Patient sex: M
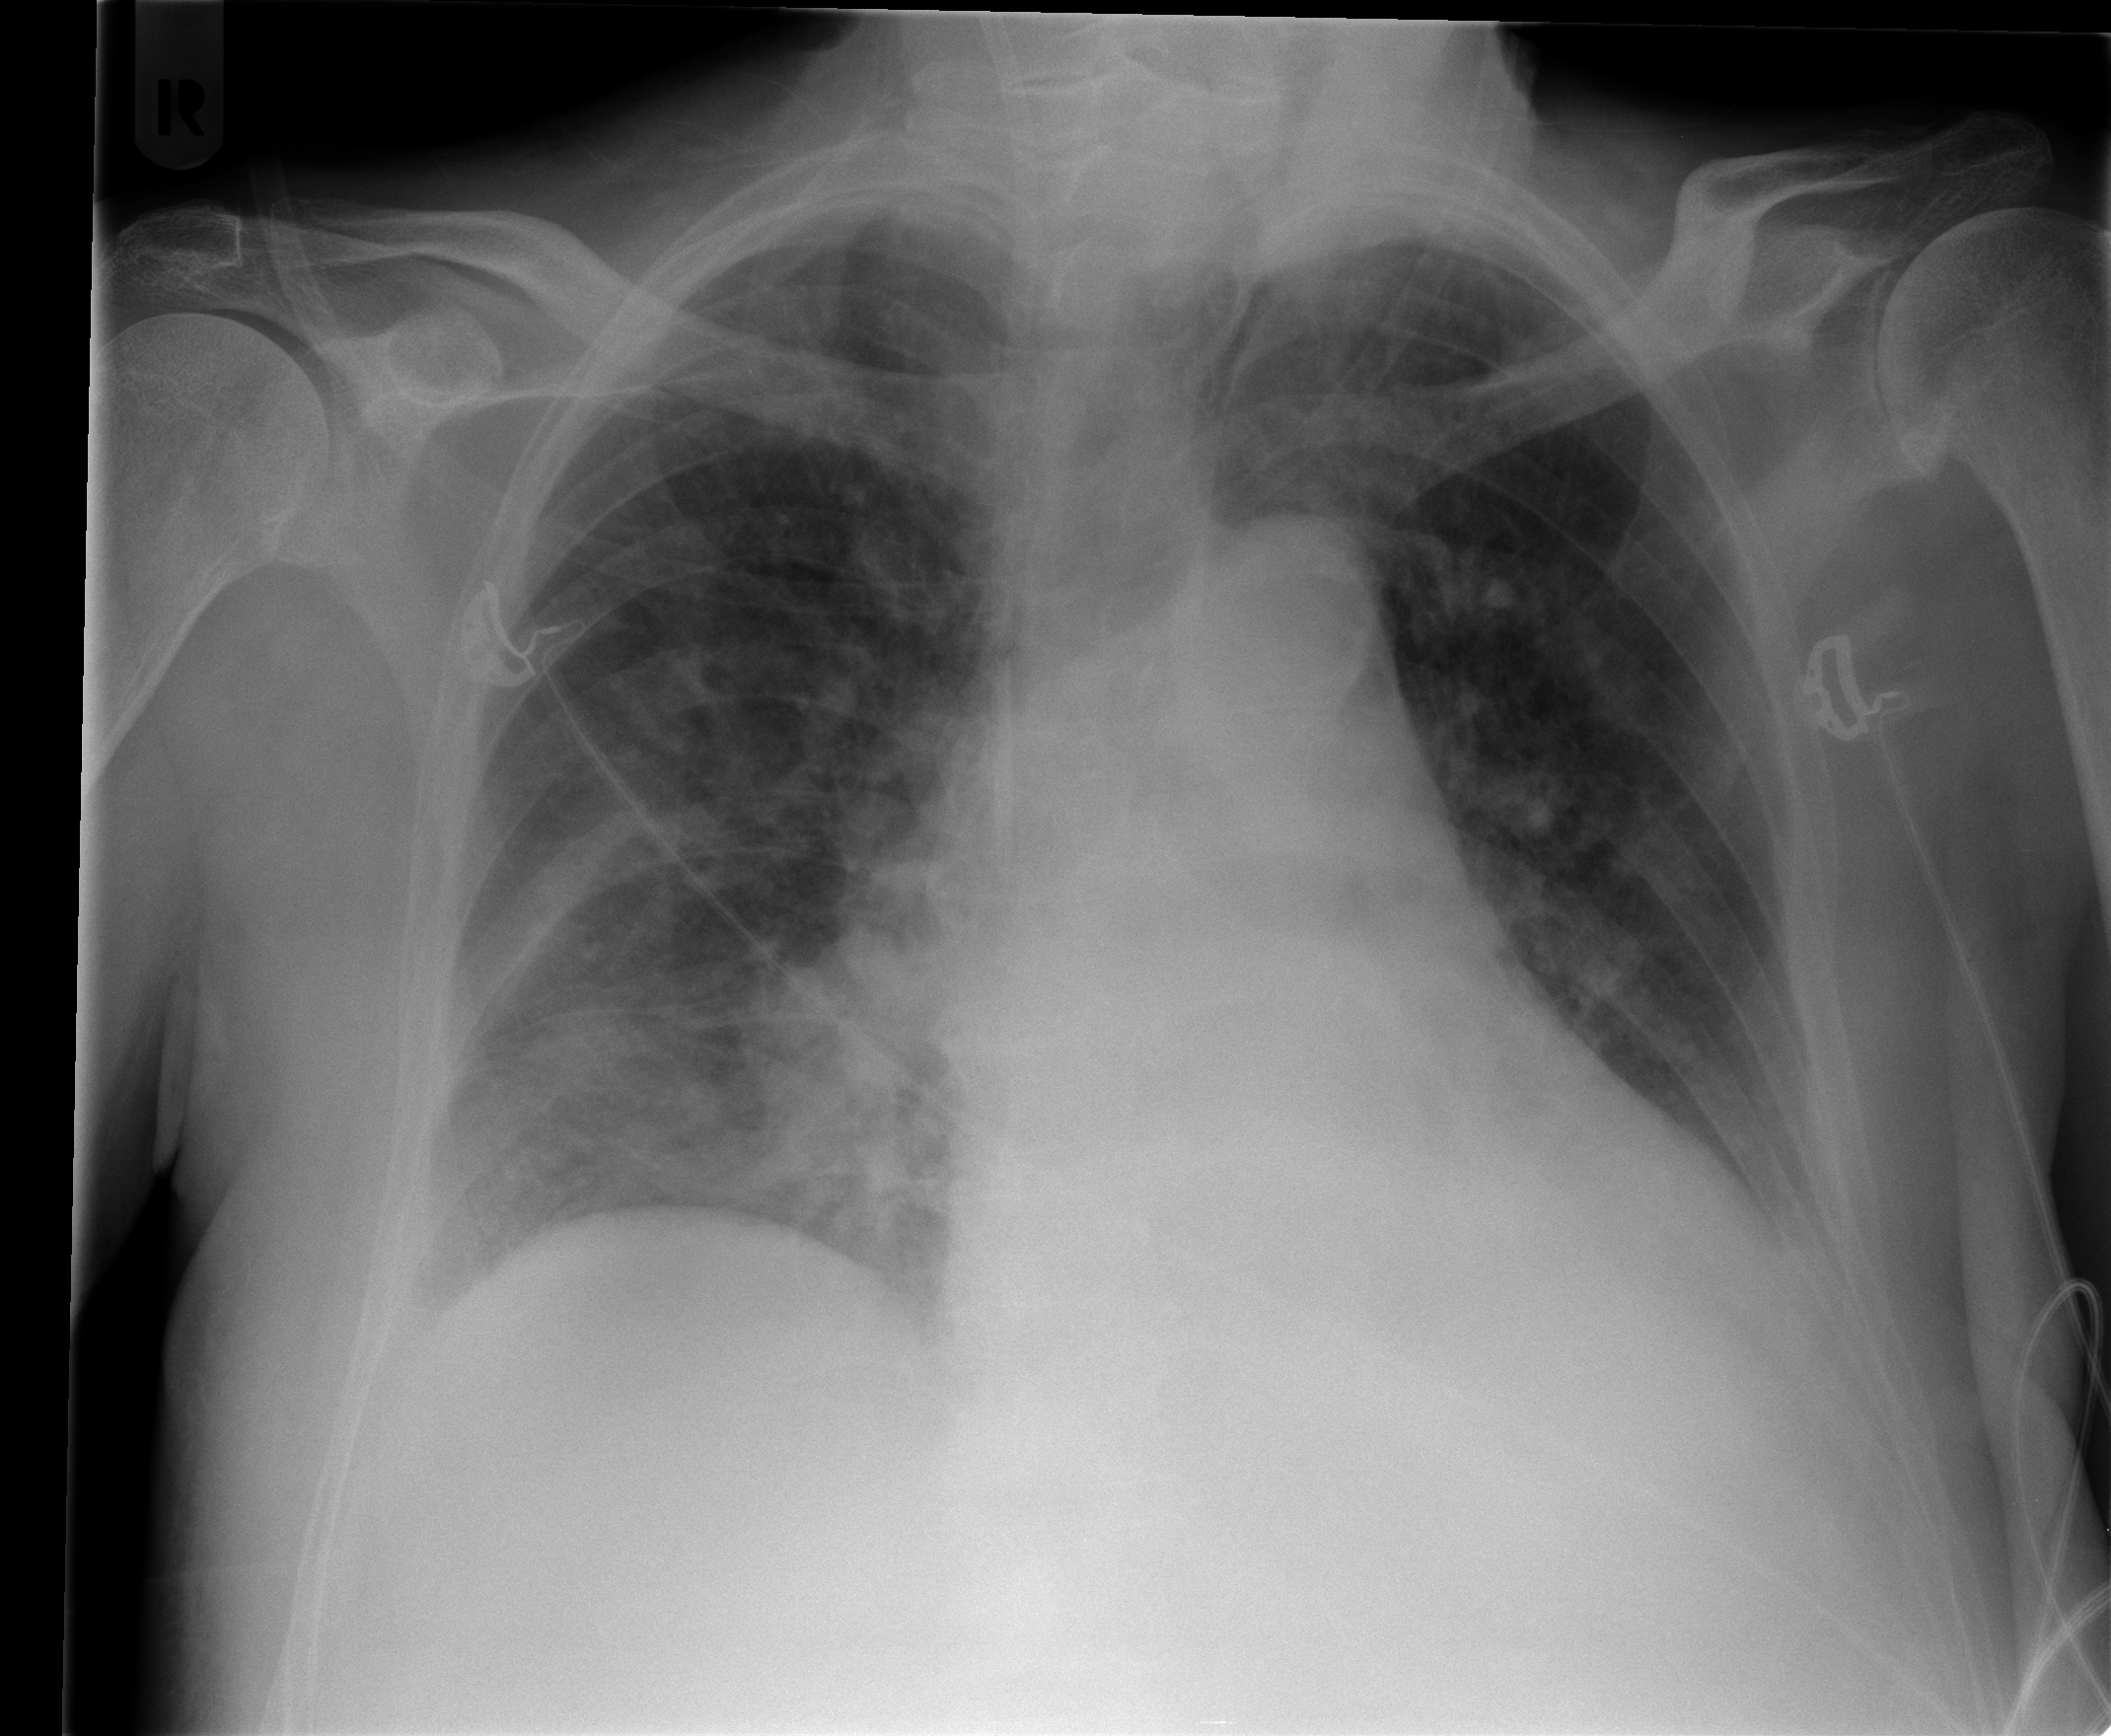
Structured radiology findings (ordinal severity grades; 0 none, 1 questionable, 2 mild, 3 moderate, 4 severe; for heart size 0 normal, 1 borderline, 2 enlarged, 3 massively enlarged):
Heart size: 1
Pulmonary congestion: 1
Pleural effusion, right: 0
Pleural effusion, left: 1
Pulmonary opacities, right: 2
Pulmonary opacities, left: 1
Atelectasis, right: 1
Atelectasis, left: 1